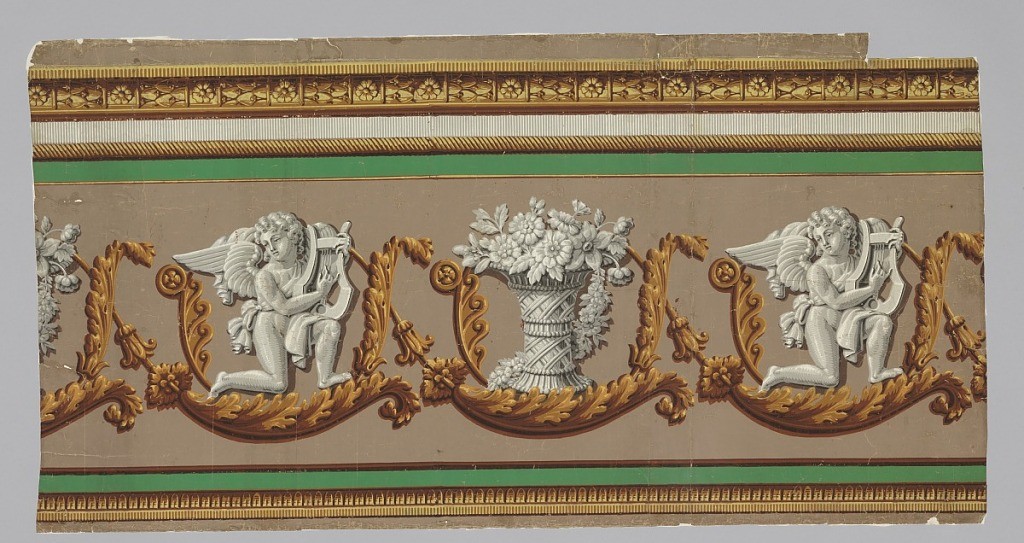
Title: Dado
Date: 1800–1810
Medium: Block-printed on handmade paper
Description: Long horizontal rectangle. Brown and yellow moldings along upper and lower edges. Major motif on brown ground is acanthus rinceau. This enframes alternately two grisaille motifs: a kneeling winged boy with harp, and a basket of flowers. Green horizontal bands.